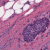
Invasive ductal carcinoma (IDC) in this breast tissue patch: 1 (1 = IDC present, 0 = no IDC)